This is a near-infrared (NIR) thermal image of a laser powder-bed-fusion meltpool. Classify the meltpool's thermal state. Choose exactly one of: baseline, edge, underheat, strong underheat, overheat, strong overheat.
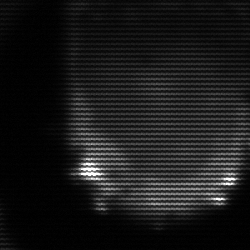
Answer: edge